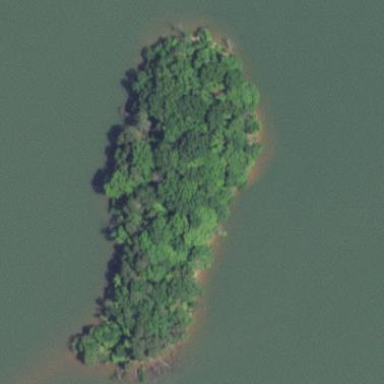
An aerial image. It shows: Island covered with woodland.